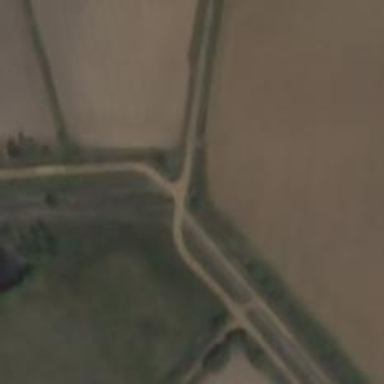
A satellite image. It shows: Track road on bridge.